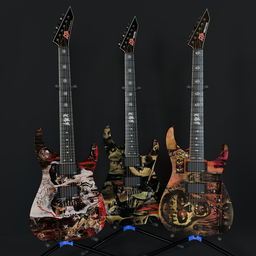
Label: electronics